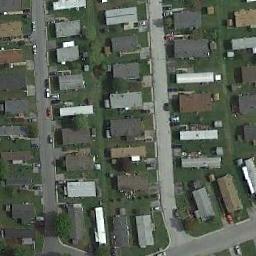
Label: mobile_home_park